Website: apple-inc
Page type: account-selection
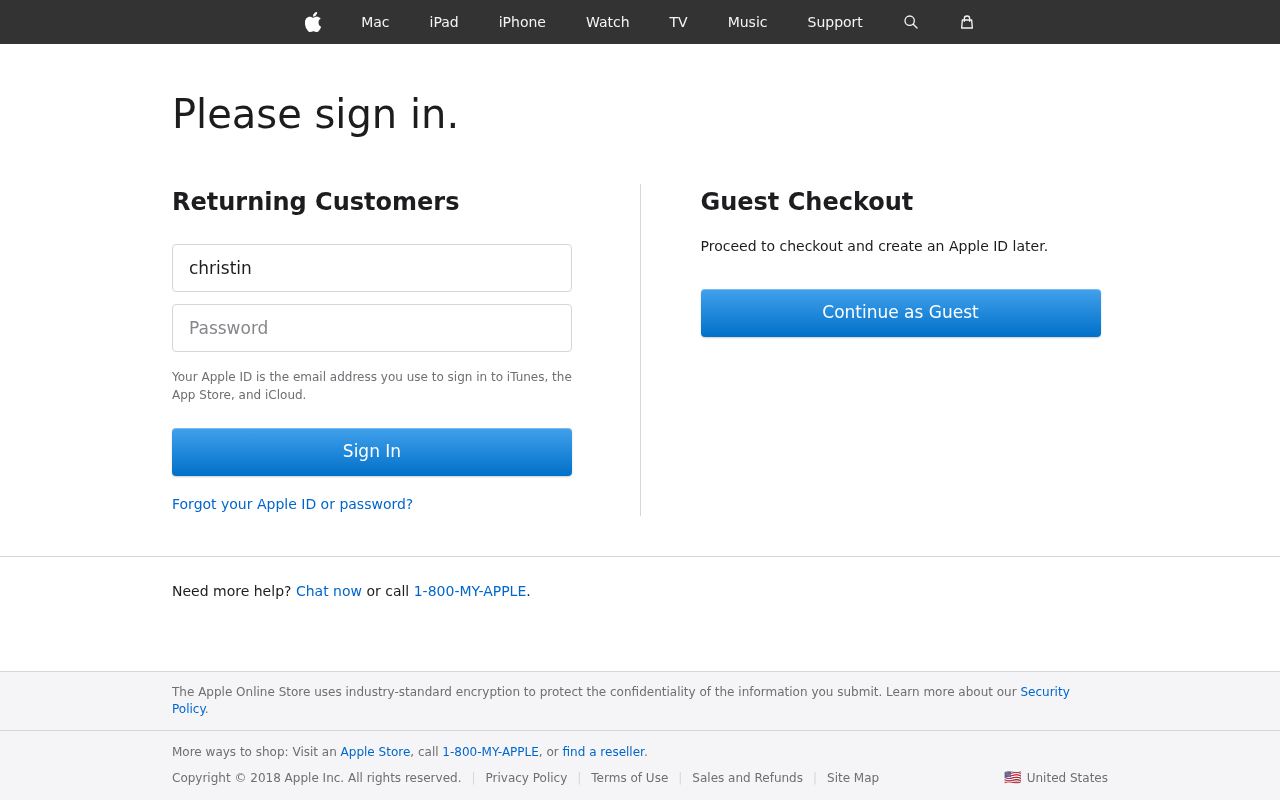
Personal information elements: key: PII_LOGIN_USERNAME
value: christine_anderson